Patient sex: M
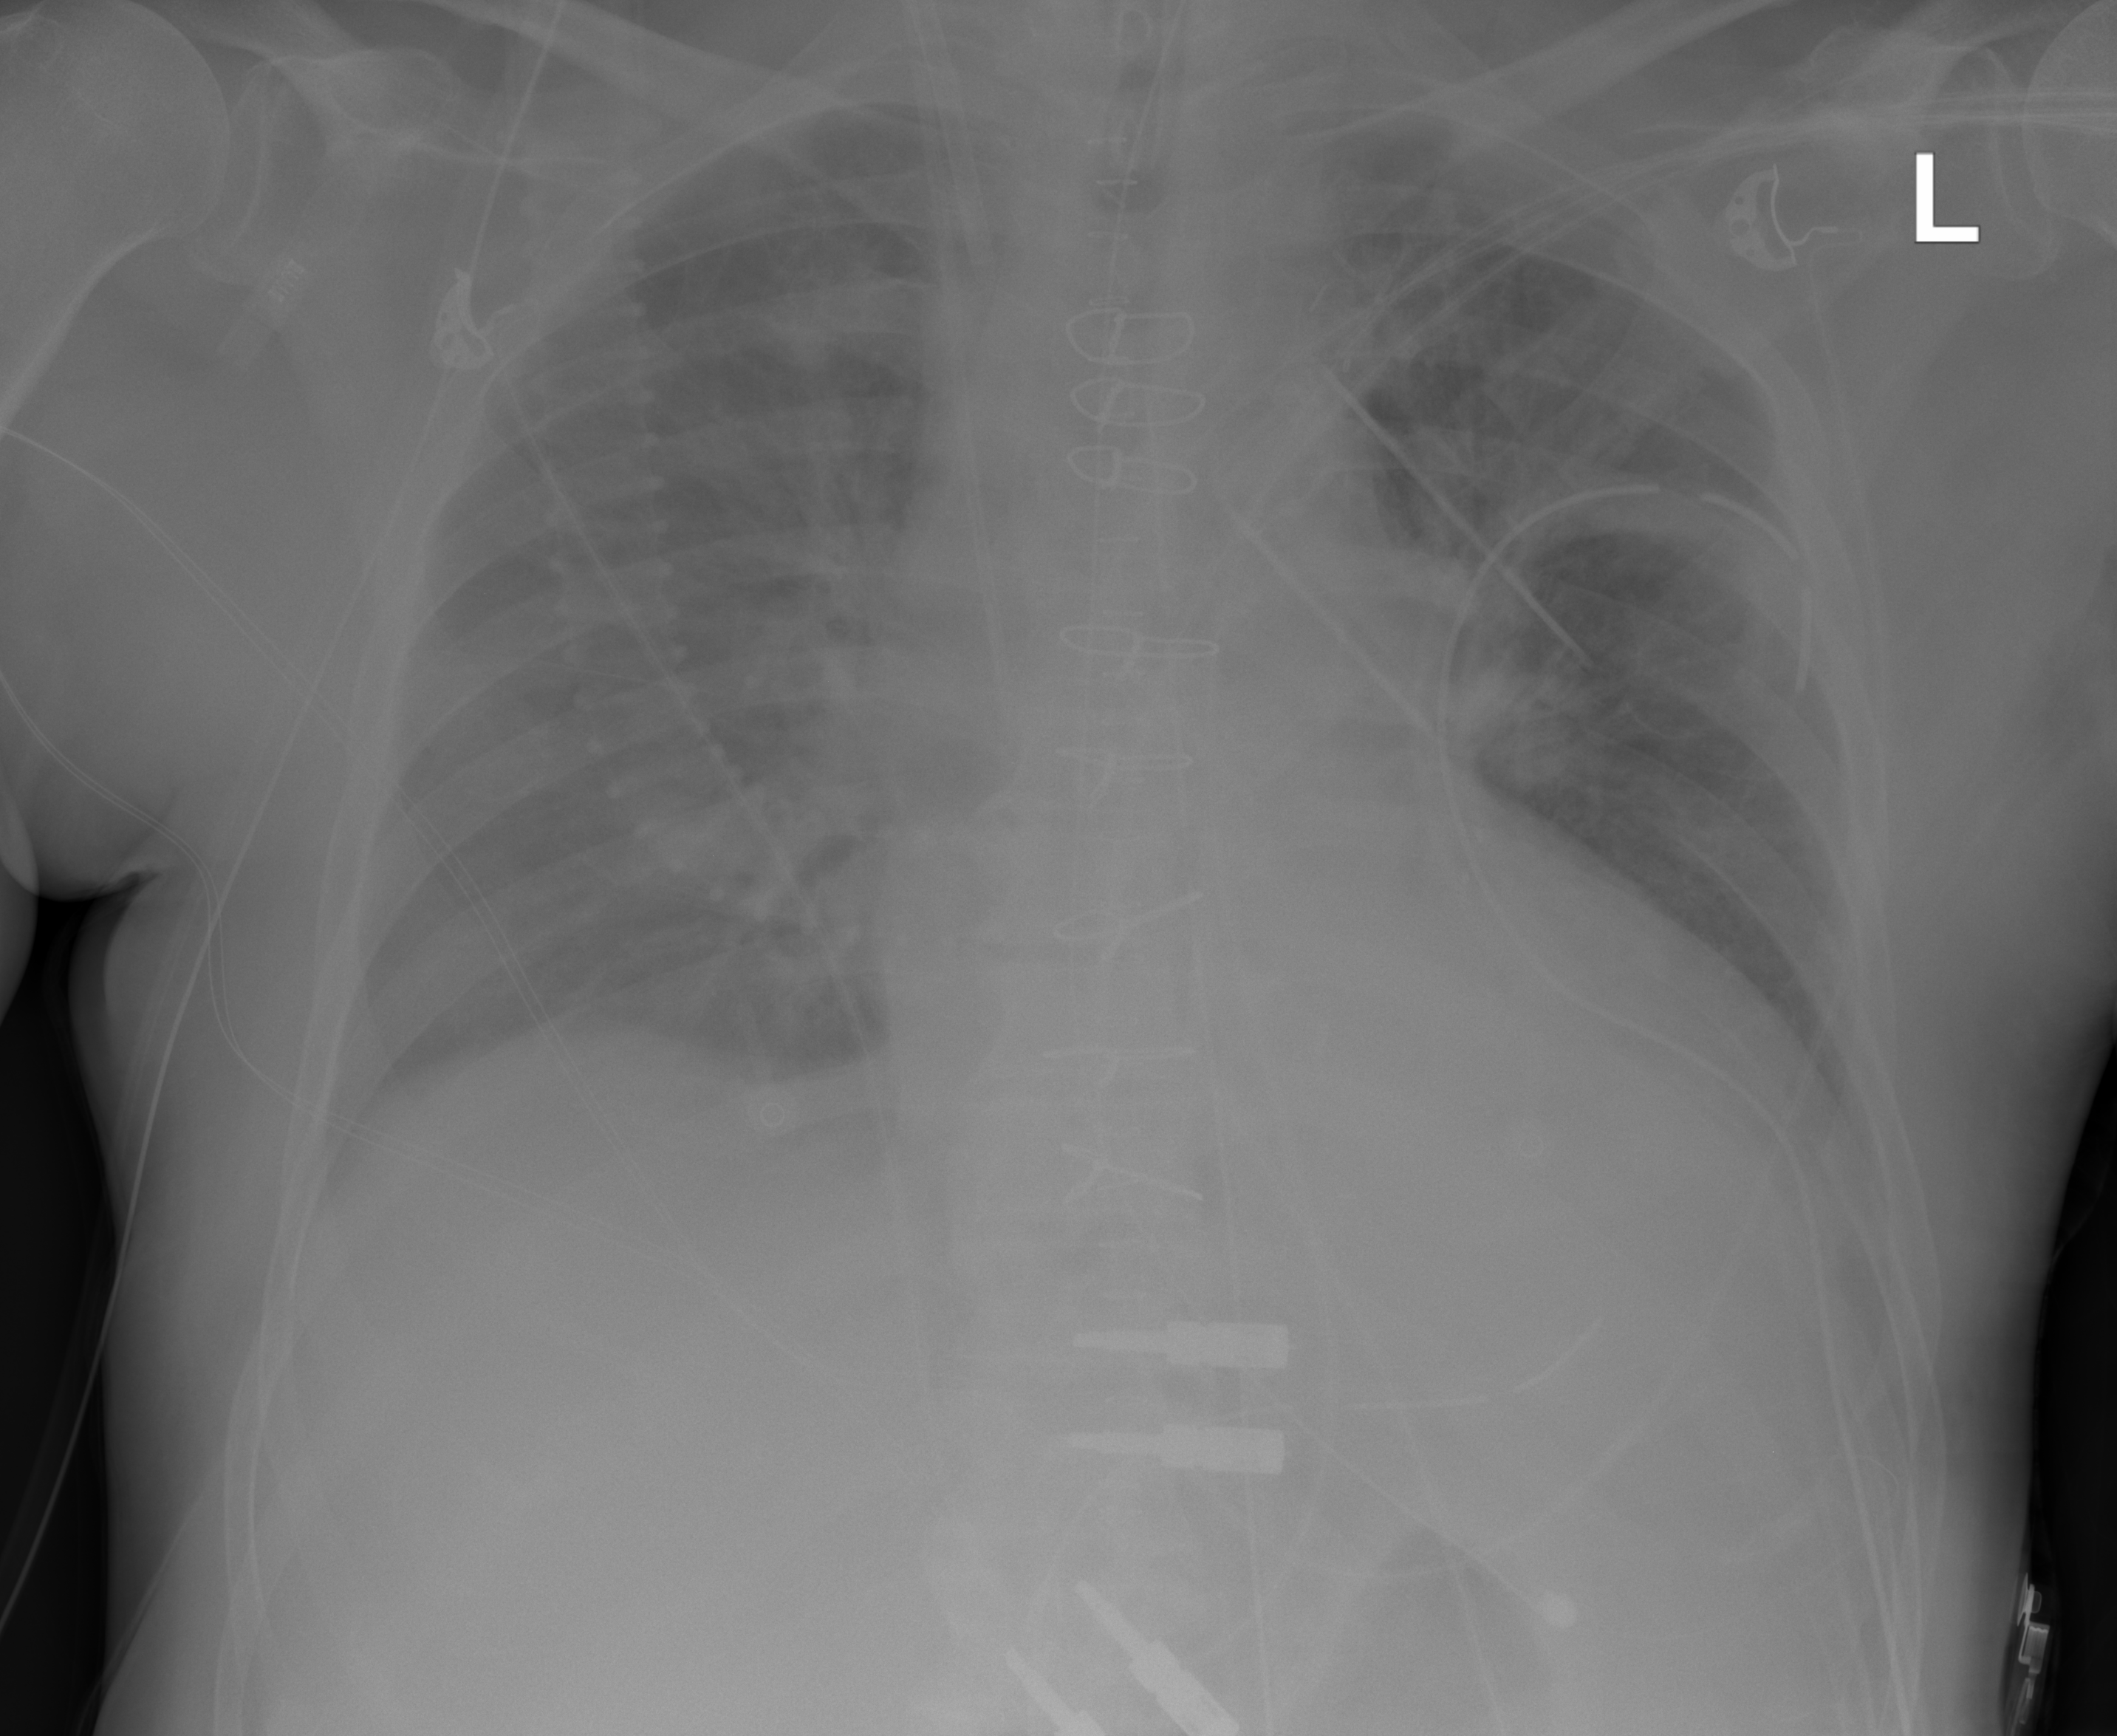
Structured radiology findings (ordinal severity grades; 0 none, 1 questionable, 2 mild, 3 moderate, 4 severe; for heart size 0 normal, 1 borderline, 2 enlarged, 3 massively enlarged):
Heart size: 2
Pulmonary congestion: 2
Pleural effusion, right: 0
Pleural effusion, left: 0
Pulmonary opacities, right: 2
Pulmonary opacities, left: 2
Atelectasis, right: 0
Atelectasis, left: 0